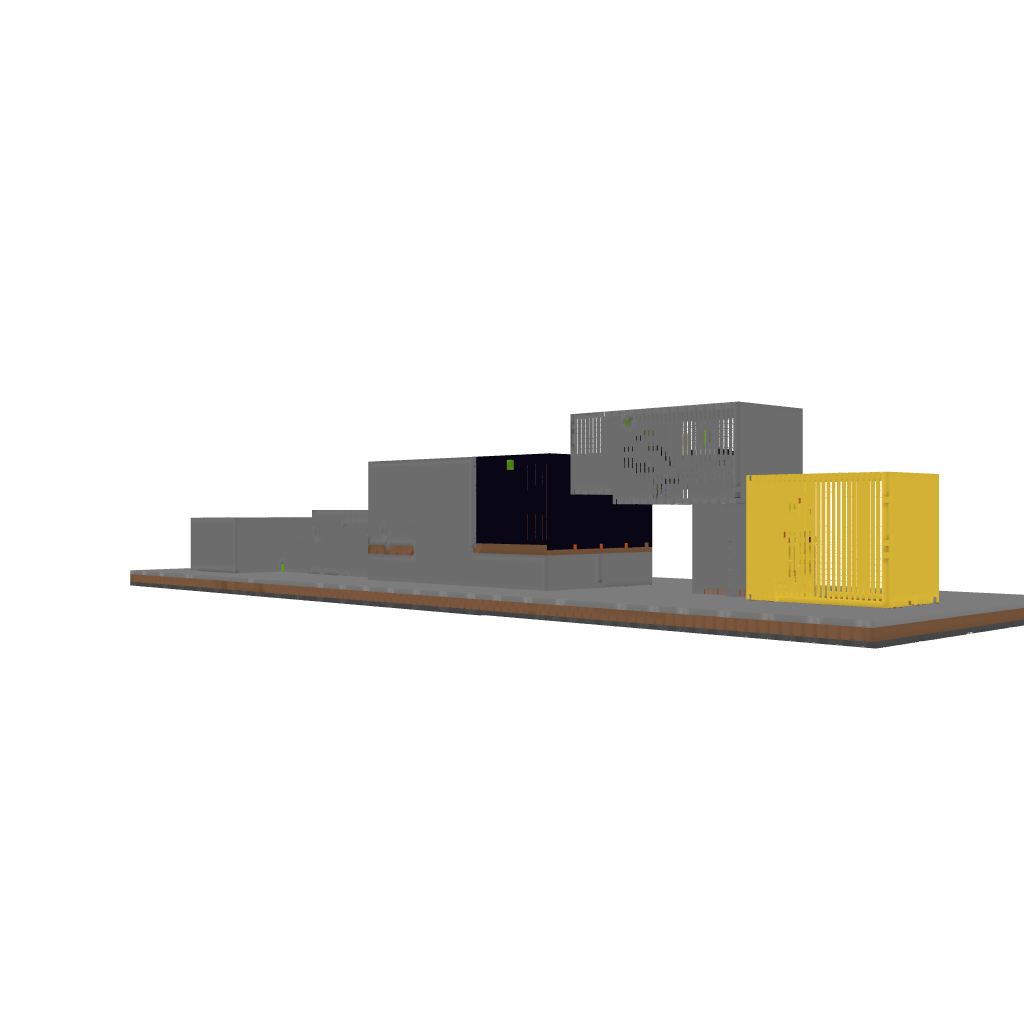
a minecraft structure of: Complex Puzzle!